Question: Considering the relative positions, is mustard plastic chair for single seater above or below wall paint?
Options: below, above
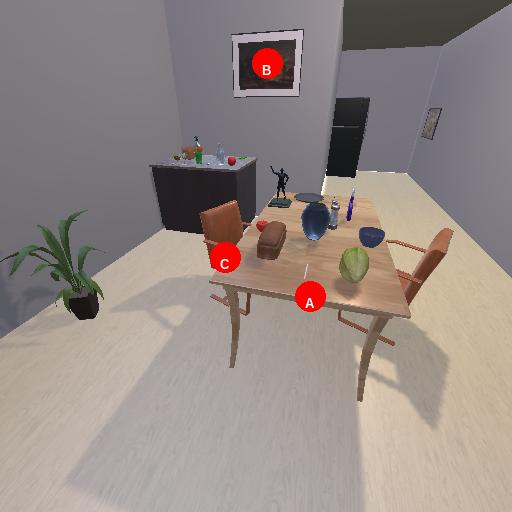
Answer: below